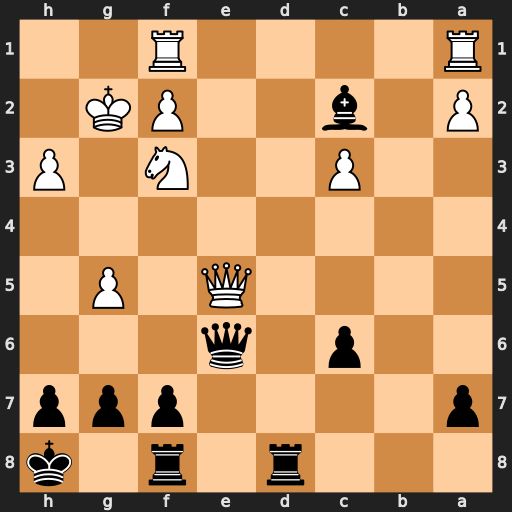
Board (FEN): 3r1r1k/p4ppp/2p1q3/4Q1P1/8/2P2N1P/P1b2PK1/R4R2
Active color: b
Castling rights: -
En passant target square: -
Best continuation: Be4 Kh2 Bxf3 Qxe6 fxe6